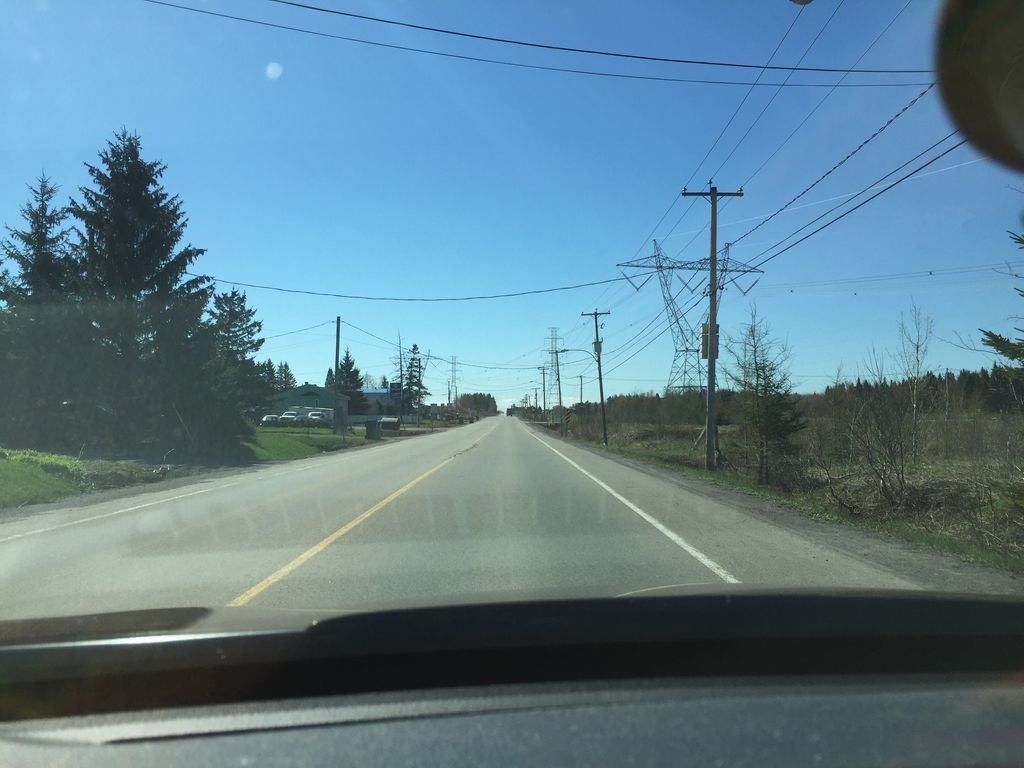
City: quebec_city